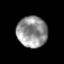
Tissue: prostate
Cell type: T cells
Senescence score: 0.3148
Nuclear area (px): 922
Mean DAPI intensity: 146.838